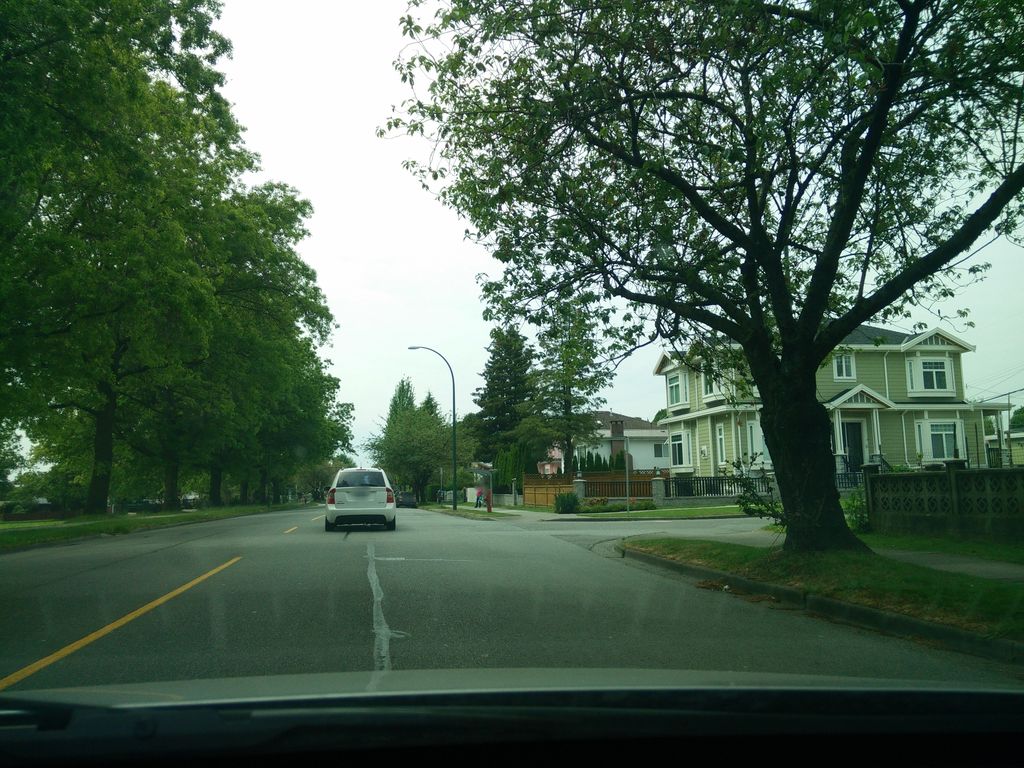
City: vancouver